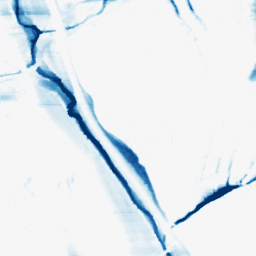
Category: morphological
Decomposition family: morphological_ellipse
Decomposition parameters: operation: closing
width: 5
height: 50
Upsampling method: bilinear
Upsampling parameters: scale: 8
Upsampling scale: 8